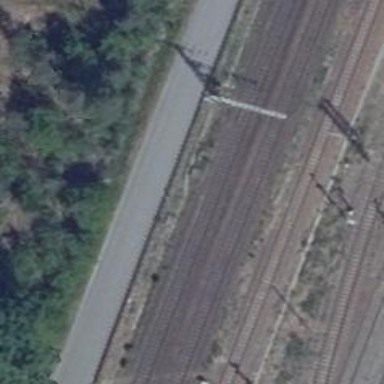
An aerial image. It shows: Site related to the railway.